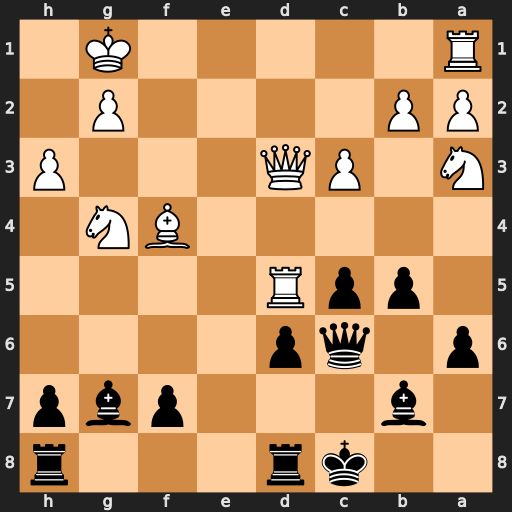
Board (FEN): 2kr3r/1b3pbp/p1qp4/1ppR4/5BN1/N1PQ3P/PP4P1/R5K1
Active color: b
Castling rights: -
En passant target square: -
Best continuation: Qxd5 Qxd5 Bxd5